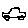
Label: car